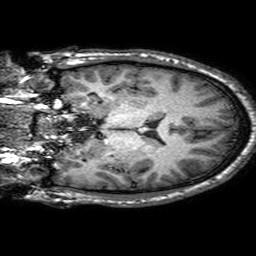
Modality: T1w
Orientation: coronal
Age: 20
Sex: male